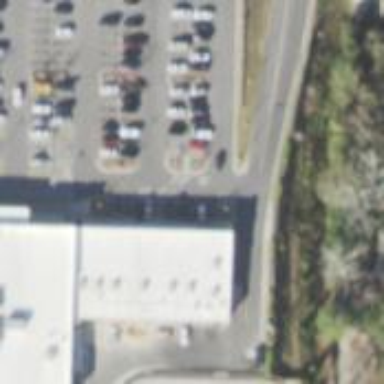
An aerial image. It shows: Parking space.